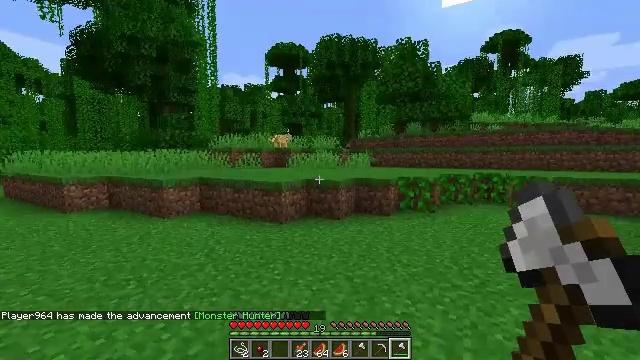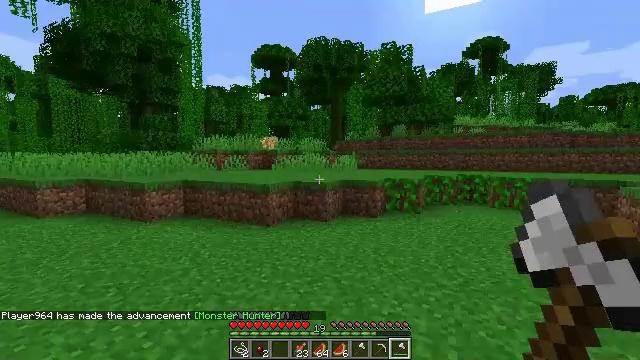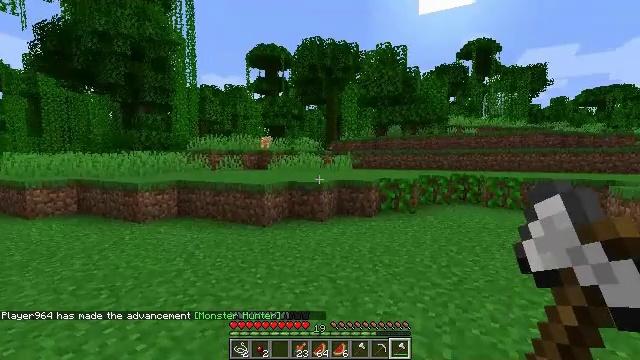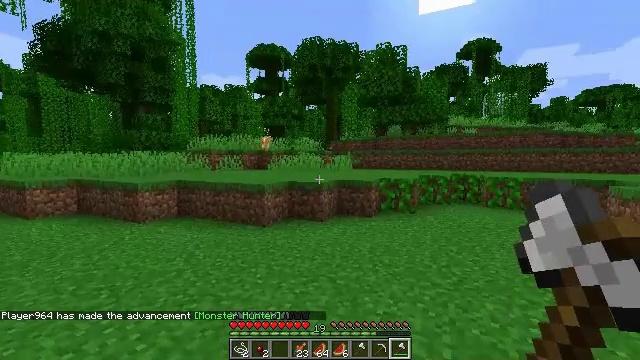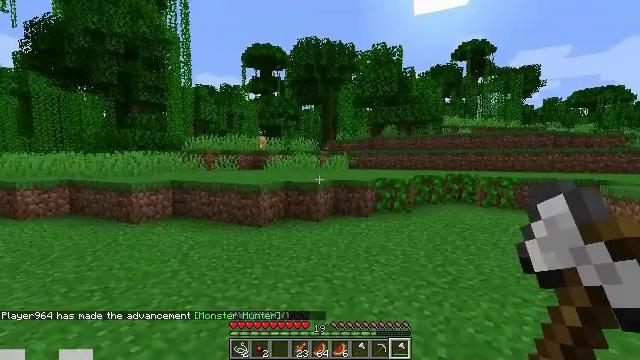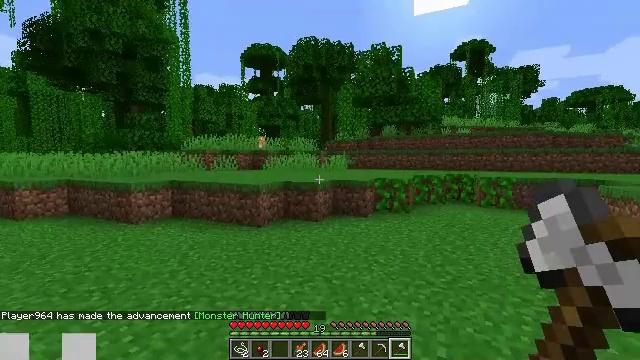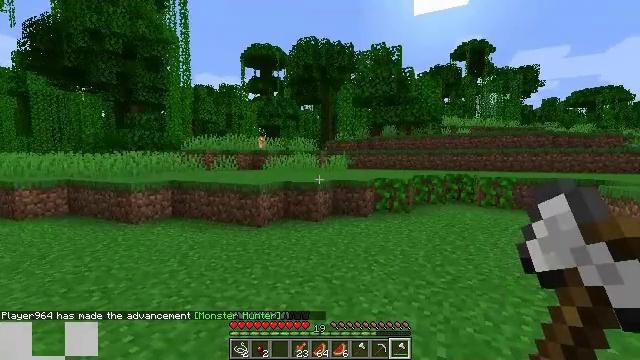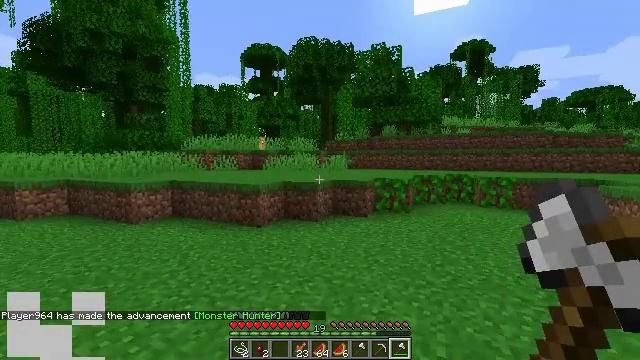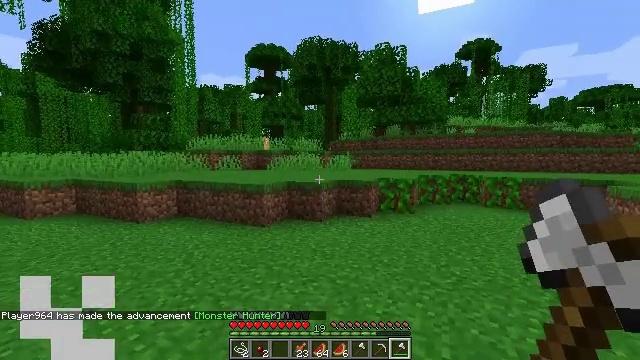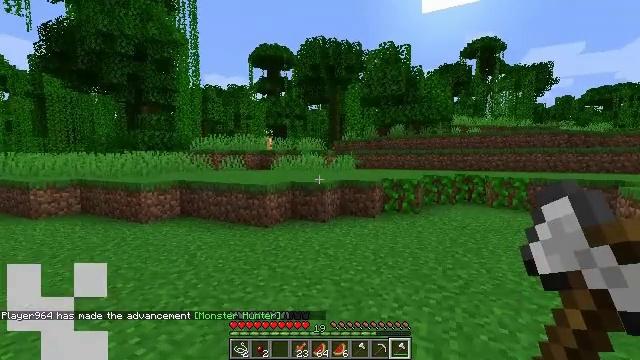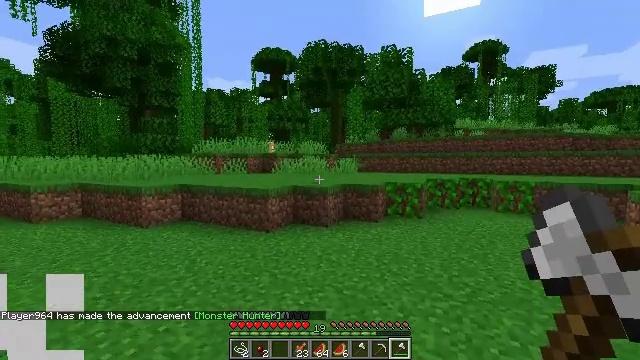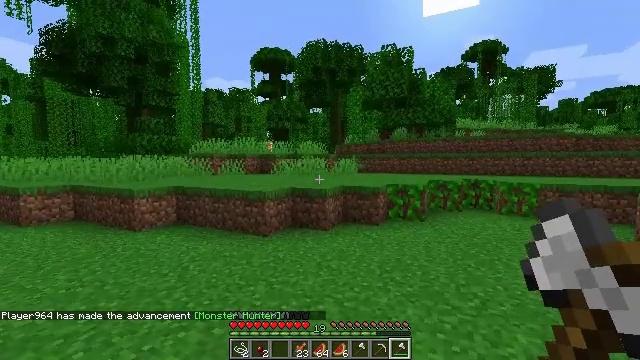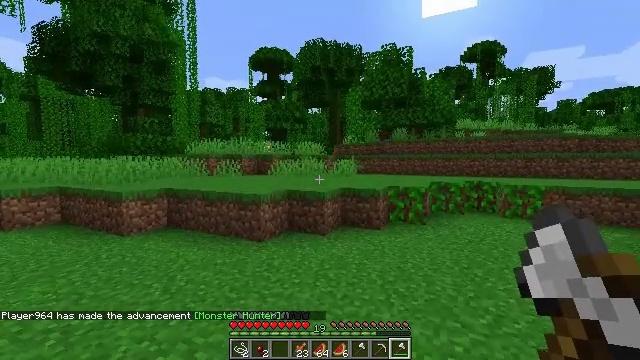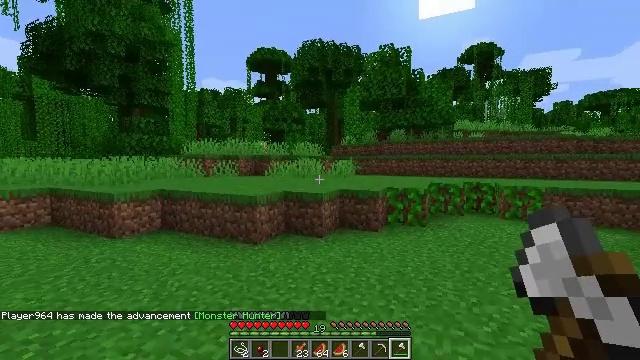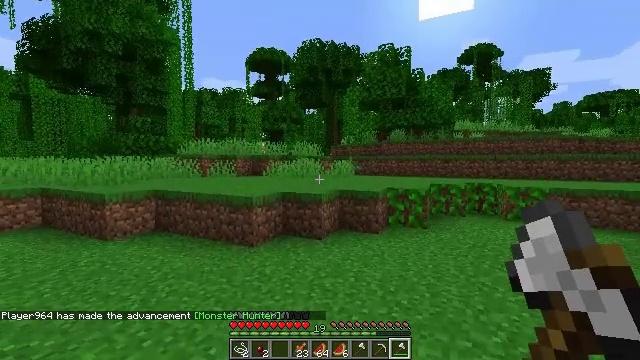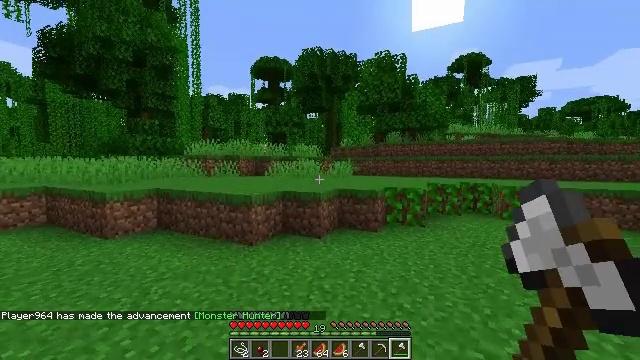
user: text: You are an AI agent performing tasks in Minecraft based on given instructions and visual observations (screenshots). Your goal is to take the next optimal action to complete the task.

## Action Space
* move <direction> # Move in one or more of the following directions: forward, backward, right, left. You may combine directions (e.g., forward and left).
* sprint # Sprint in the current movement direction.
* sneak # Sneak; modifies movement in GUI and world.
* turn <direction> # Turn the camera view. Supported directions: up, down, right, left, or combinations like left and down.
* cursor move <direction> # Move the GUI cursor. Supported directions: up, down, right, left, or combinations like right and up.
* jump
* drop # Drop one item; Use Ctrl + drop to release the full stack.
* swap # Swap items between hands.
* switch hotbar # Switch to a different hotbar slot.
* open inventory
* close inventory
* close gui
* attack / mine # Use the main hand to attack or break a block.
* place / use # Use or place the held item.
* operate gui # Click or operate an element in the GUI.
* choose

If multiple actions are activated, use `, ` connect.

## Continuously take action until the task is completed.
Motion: motion action
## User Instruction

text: Break the vines.
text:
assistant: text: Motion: turn right
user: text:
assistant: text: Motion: turn right
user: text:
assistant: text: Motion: no_op
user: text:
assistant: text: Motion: no_op
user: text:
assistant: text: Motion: no_op
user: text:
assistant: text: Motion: no_op
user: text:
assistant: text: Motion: no_op
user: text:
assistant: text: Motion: no_op
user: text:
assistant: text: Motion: move forward
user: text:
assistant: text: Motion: move forward
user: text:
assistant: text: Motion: move forward
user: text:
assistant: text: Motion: move forward
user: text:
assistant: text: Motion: move forward
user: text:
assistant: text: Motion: move forward, sprint
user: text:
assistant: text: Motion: move forward, sprint
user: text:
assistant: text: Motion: move forward, sprint
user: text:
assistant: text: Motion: move forward, sprint
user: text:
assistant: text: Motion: move forward
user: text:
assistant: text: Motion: move forward
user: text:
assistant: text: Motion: move forward, sprint
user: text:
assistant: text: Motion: move forward, sprint
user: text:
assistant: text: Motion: move forward, sprint
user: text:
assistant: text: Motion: move forward, sprint
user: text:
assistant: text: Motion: move forward
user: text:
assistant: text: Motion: move forward
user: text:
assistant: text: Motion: move forward, jump
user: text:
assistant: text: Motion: move forward, jump
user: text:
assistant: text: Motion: move forward, jump
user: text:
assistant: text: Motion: move forward, jump
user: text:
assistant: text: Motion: move forward, jump